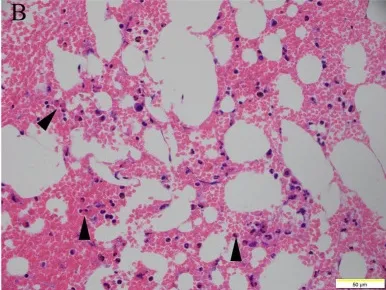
Bone marrow smear. . H&E staining, 400x).
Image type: pathology (h&e)